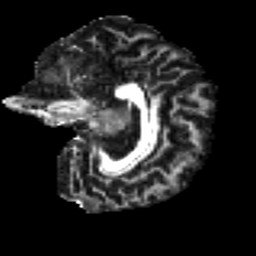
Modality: FA
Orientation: sagittal
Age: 29
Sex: female
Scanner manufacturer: ge
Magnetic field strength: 3 T
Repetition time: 7.8 s
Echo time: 0.0606 s